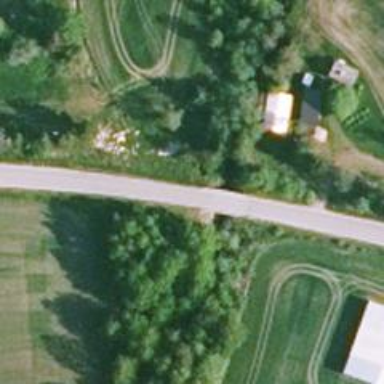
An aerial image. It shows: Tertiary road with bridge.